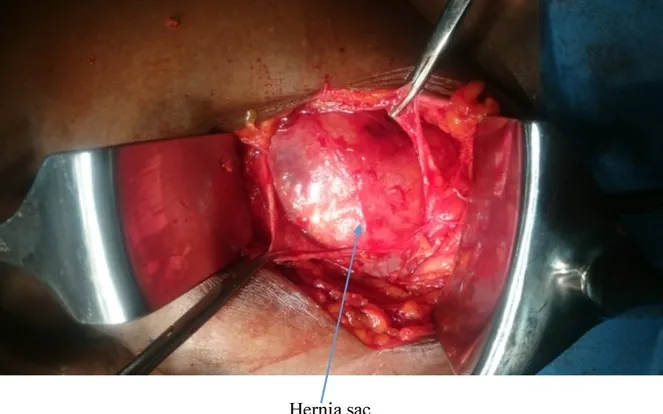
Spigelian hernal sac.
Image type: medical_photograph (other_medical_photograph)